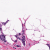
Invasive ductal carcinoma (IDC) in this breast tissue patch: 0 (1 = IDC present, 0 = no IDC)